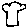
Label: tree